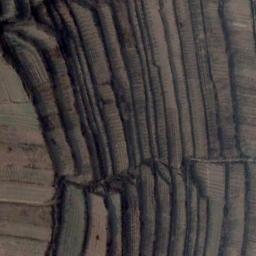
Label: terrace